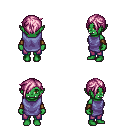
a pixel art fantasy rpg character, female body template, orc, green skin, chain tabard jacket, magenta pants, pink pixie cut hairstyle, cloth bracers, four views (front, back, left, right), 2x2 character sprite sheet, small pixel art, hard edges, no anti-aliasing